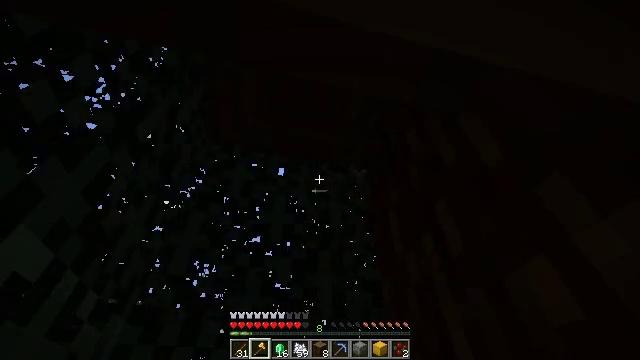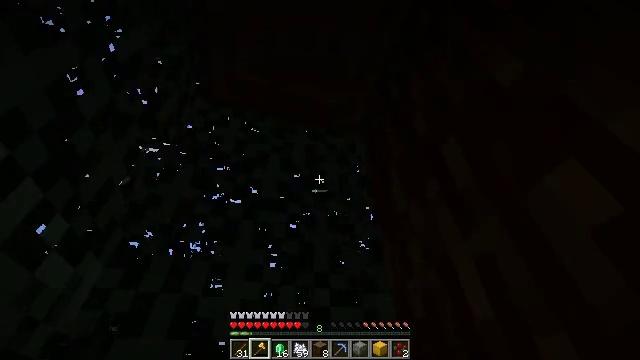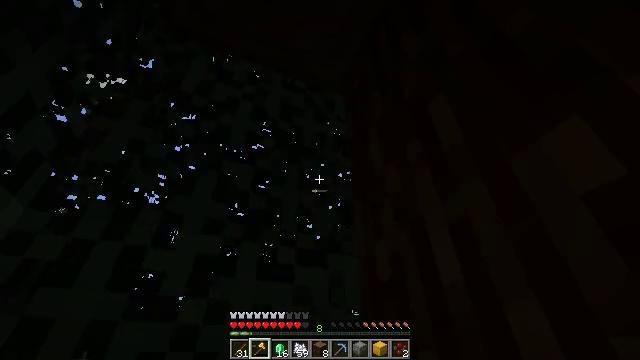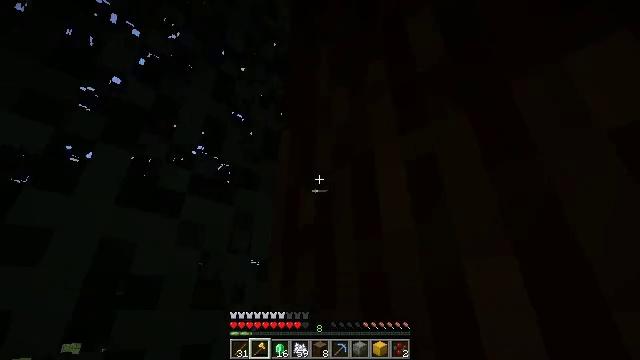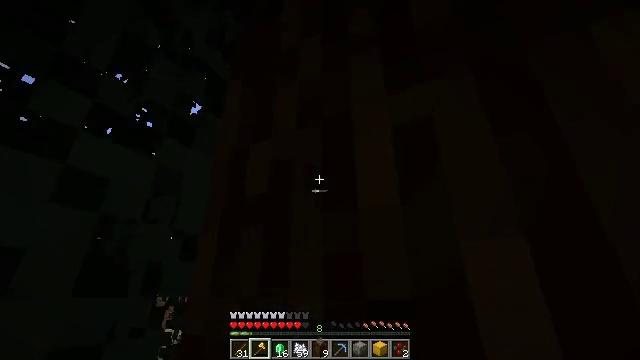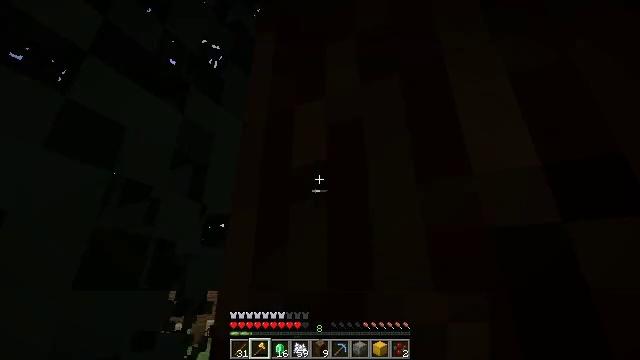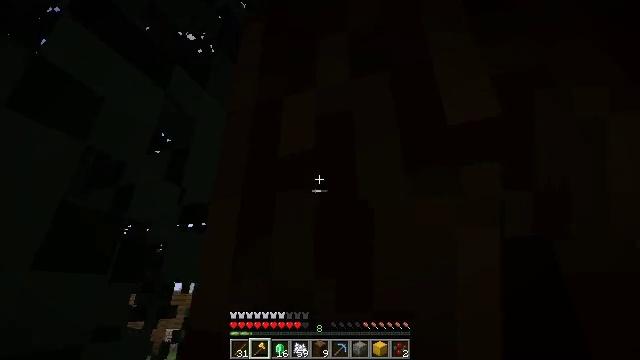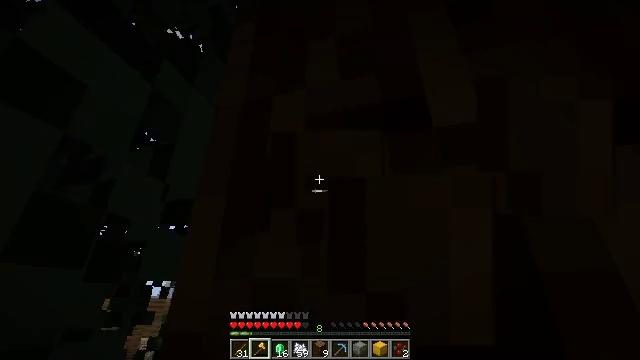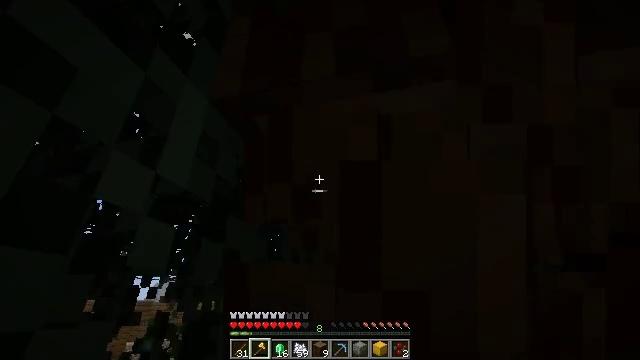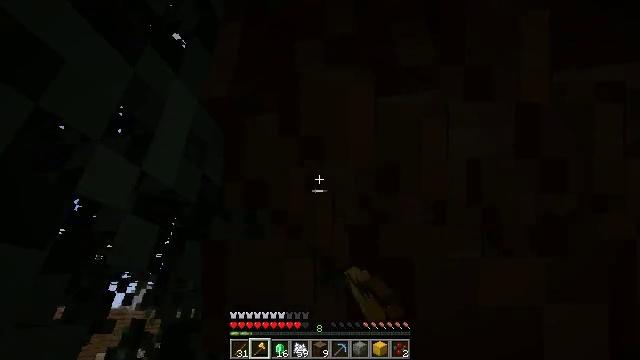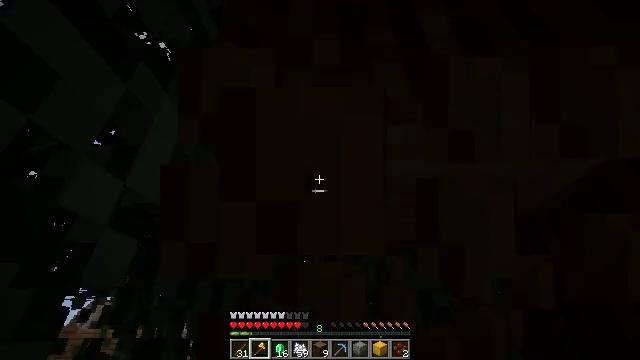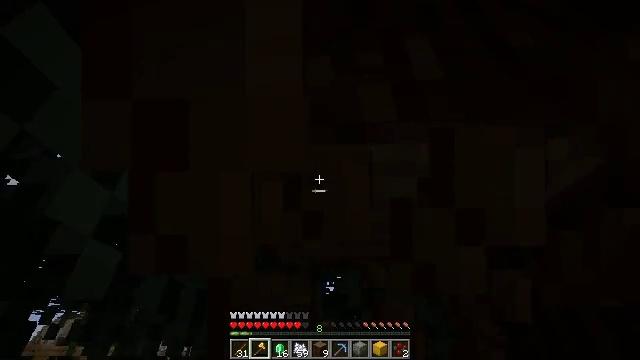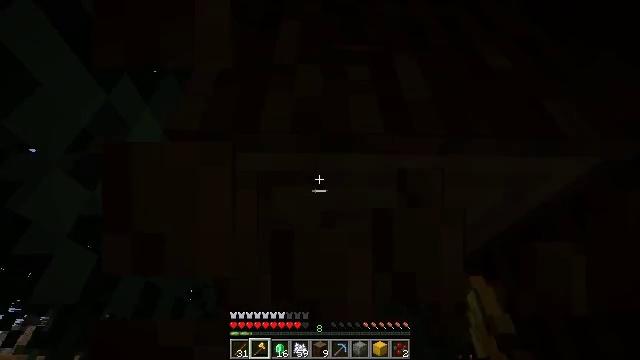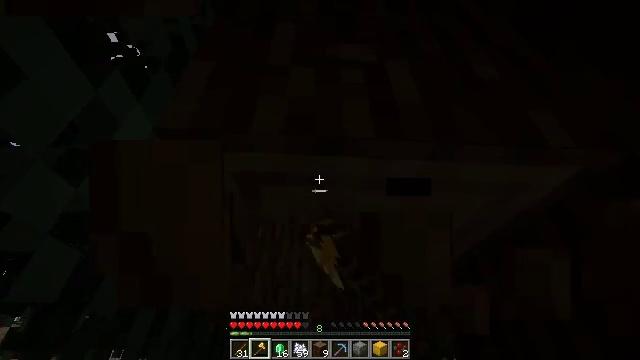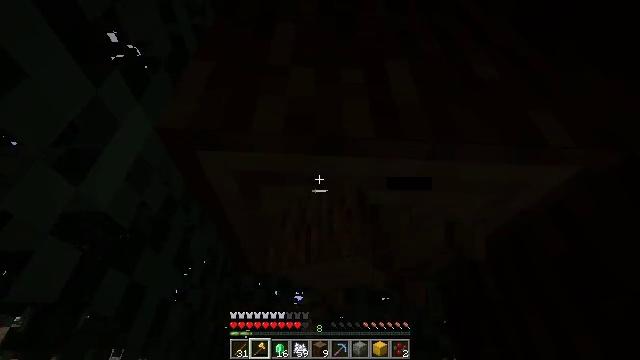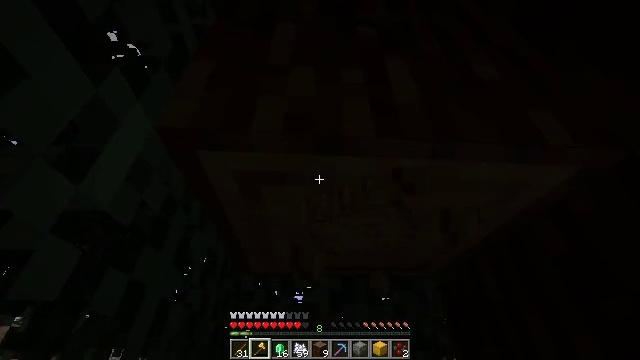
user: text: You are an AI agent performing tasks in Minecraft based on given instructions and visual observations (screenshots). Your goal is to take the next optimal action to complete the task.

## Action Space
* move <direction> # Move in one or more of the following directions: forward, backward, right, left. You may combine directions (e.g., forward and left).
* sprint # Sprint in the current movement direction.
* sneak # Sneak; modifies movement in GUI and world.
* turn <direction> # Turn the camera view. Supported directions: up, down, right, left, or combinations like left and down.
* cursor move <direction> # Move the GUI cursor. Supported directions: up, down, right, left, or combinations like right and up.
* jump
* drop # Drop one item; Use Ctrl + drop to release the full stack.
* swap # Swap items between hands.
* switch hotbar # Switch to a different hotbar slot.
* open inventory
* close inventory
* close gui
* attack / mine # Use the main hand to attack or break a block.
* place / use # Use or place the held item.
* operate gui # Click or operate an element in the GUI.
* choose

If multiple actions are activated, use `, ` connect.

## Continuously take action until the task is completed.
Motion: motion action
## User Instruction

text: Collect spruce log for building materials.
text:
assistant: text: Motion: move forward, turn right, jump
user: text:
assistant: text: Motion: move forward, turn right and down
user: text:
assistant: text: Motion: move forward, turn right and down
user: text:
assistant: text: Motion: move forward, turn right and down, attack / mine
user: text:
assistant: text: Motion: move forward, turn right, attack / mine
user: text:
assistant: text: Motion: turn right and up, attack / mine
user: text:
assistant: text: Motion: turn right and up, attack / mine
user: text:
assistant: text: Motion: turn right, attack / mine
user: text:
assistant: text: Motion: move left, turn right and up, attack / mine
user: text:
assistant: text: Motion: move left, turn right and up, attack / mine
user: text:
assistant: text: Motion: turn right and up, attack / mine
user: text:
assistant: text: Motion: turn right and up, attack / mine
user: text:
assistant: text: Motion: turn right, attack / mine
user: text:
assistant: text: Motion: attack / mine
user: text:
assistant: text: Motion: attack / mine
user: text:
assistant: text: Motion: turn up, attack / mine
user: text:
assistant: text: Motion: turn up, attack / mine
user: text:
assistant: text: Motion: turn left and up, attack / mine
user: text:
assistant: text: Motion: turn left and up, attack / mine
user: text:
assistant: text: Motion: attack / mine
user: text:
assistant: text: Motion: attack / mine
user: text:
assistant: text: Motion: attack / mine
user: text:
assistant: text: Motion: turn up, attack / mine
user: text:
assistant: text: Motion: attack / mine
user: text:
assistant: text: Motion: turn up, attack / mine
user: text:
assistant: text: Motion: turn right and up, attack / mine
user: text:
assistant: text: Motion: turn right and up, attack / mine
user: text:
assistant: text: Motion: turn right and up, attack / mine
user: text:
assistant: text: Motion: attack / mine
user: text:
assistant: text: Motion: attack / mine